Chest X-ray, PA view. Patient: 30 years old, sex M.
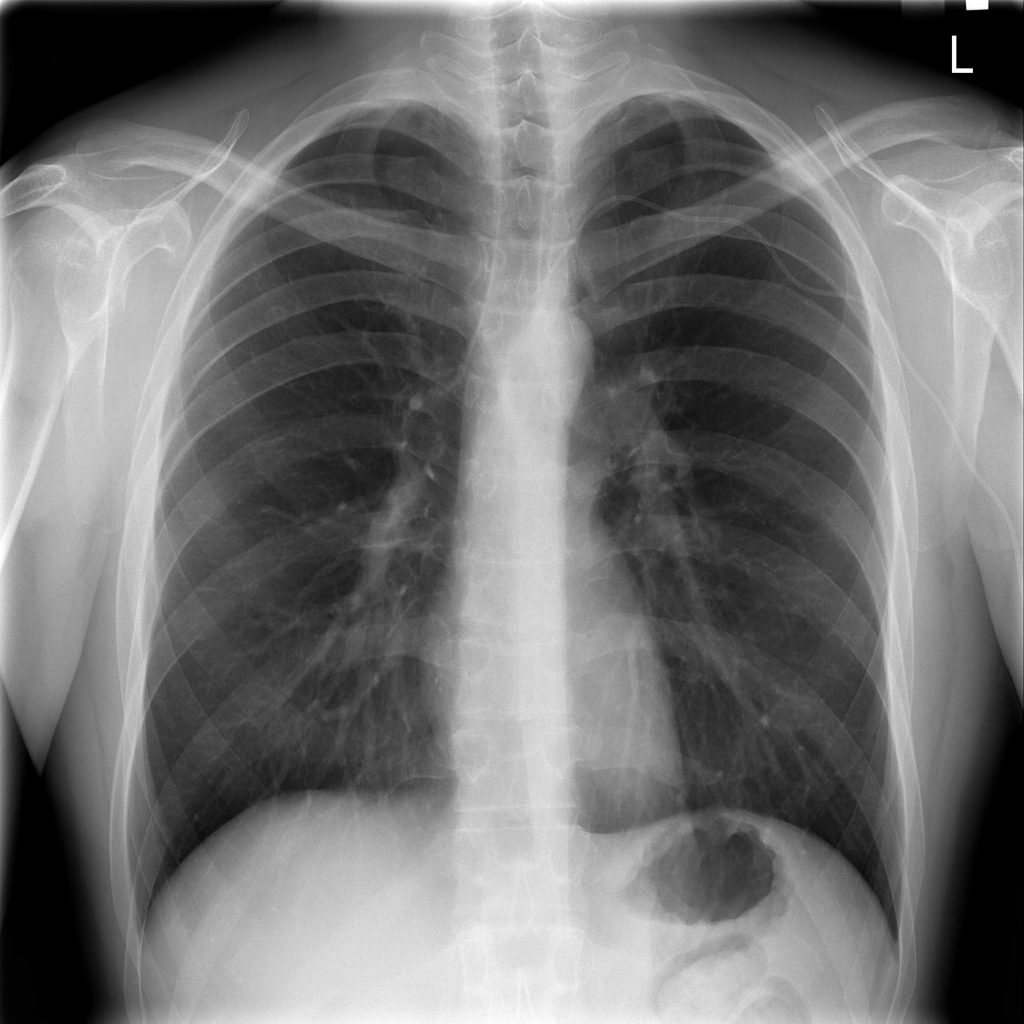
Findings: No Finding